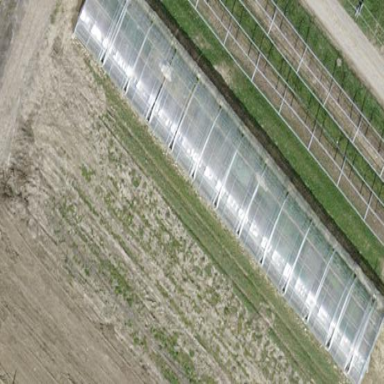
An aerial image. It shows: Greenhouse.